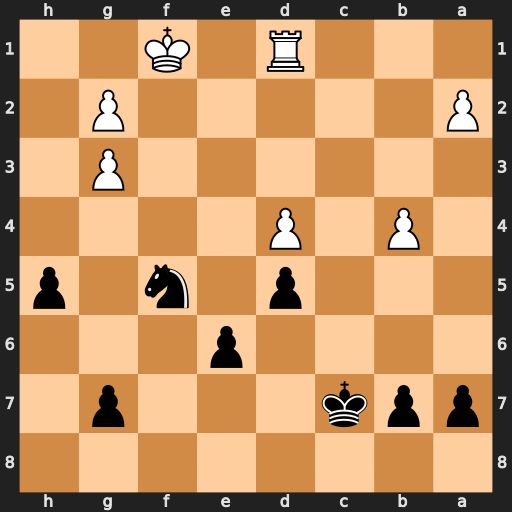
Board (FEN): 8/ppk3p1/4p3/3p1n1p/1P1P4/6P1/P5P1/3R1K2
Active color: b
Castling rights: -
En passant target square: -
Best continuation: Ne3+ Ke1 Nxd1